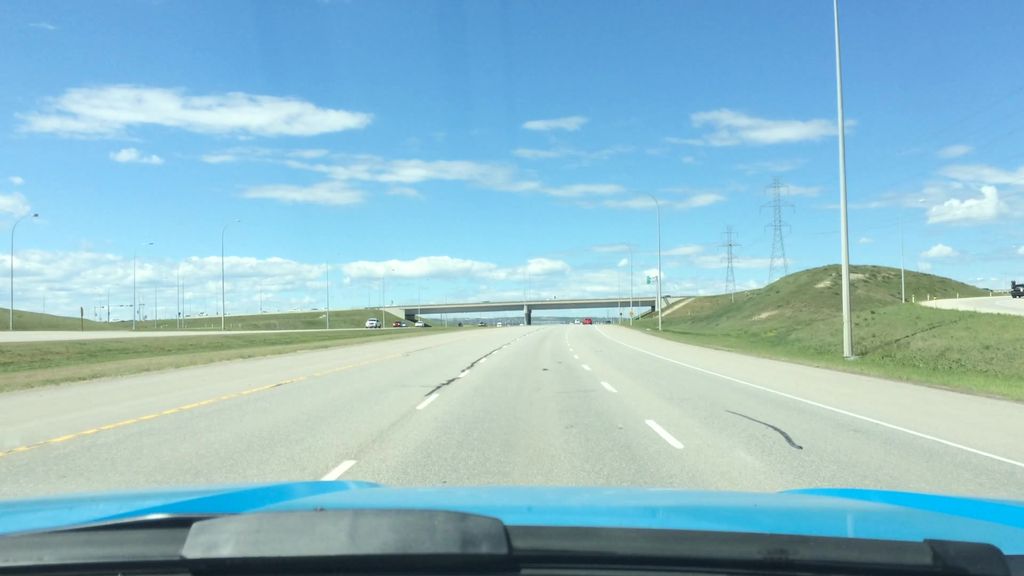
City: calgary